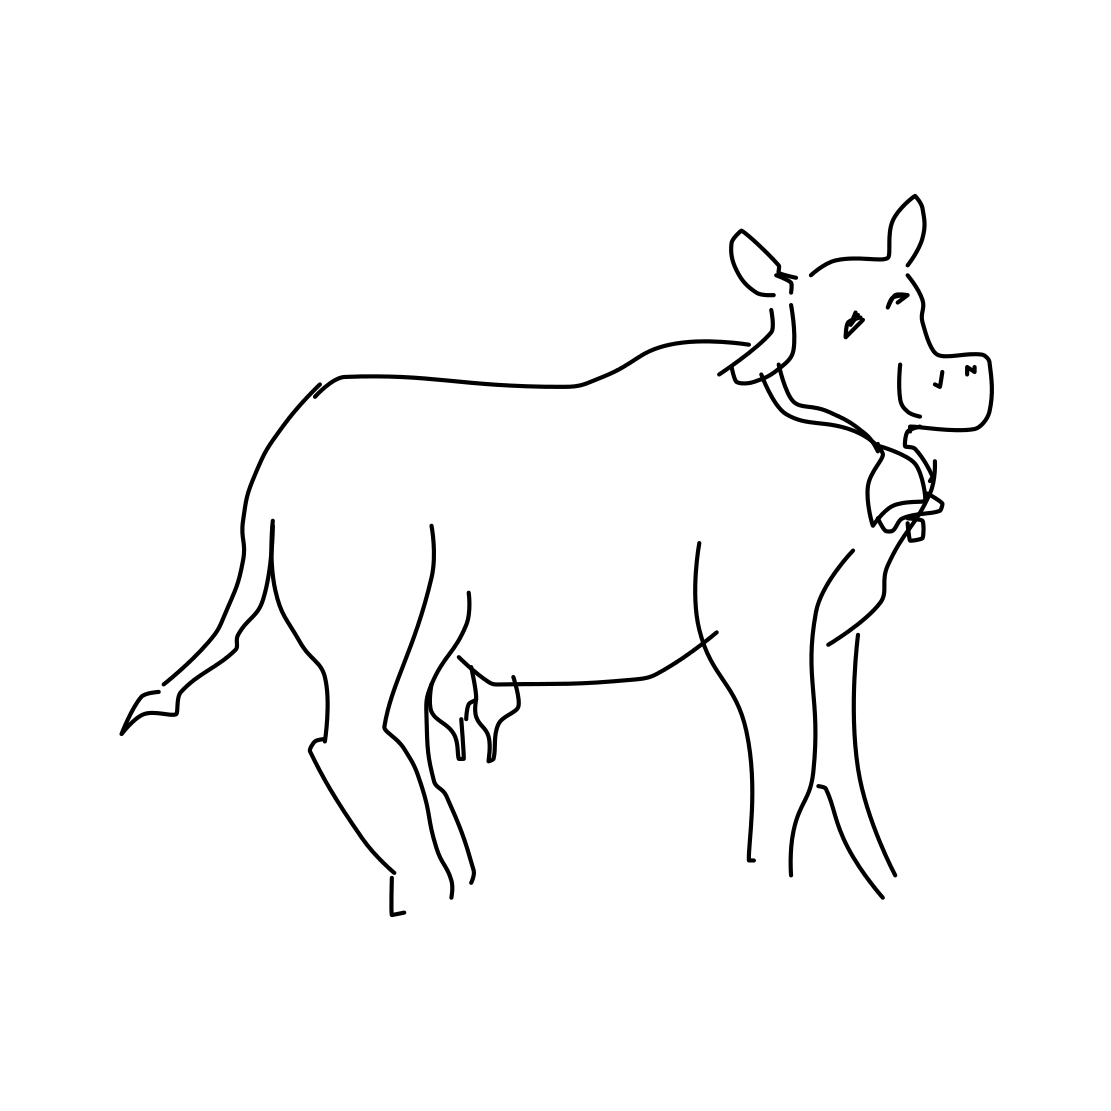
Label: cow